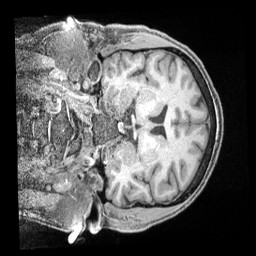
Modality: T1w
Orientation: coronal
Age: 40
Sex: male
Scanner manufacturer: siemens
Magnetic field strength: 3 T
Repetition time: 2 s
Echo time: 0.00211 s